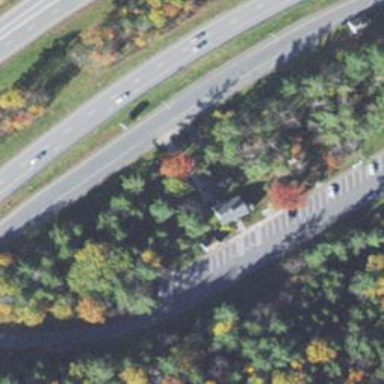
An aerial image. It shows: Rest area on the road.